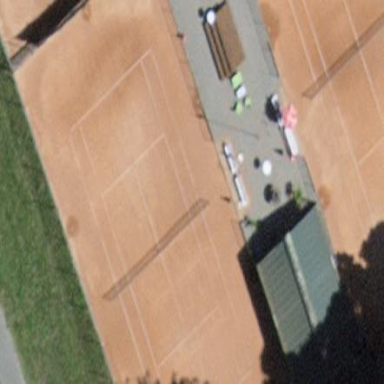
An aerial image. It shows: Tartan tennis court in leisure land pitch.